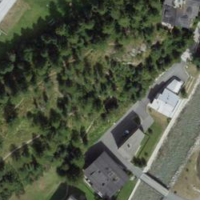
EUNIS habitat code: 53
Species observed at this site:
Nucifraga caryocatactes